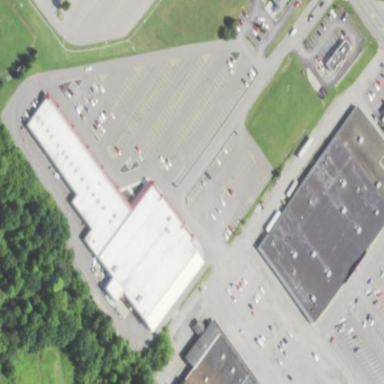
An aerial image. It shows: Retail area.